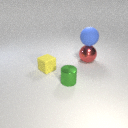
small yellow rubber cube to the left of large red metal sphere